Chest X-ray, PA view. Patient: 15 years old, sex M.
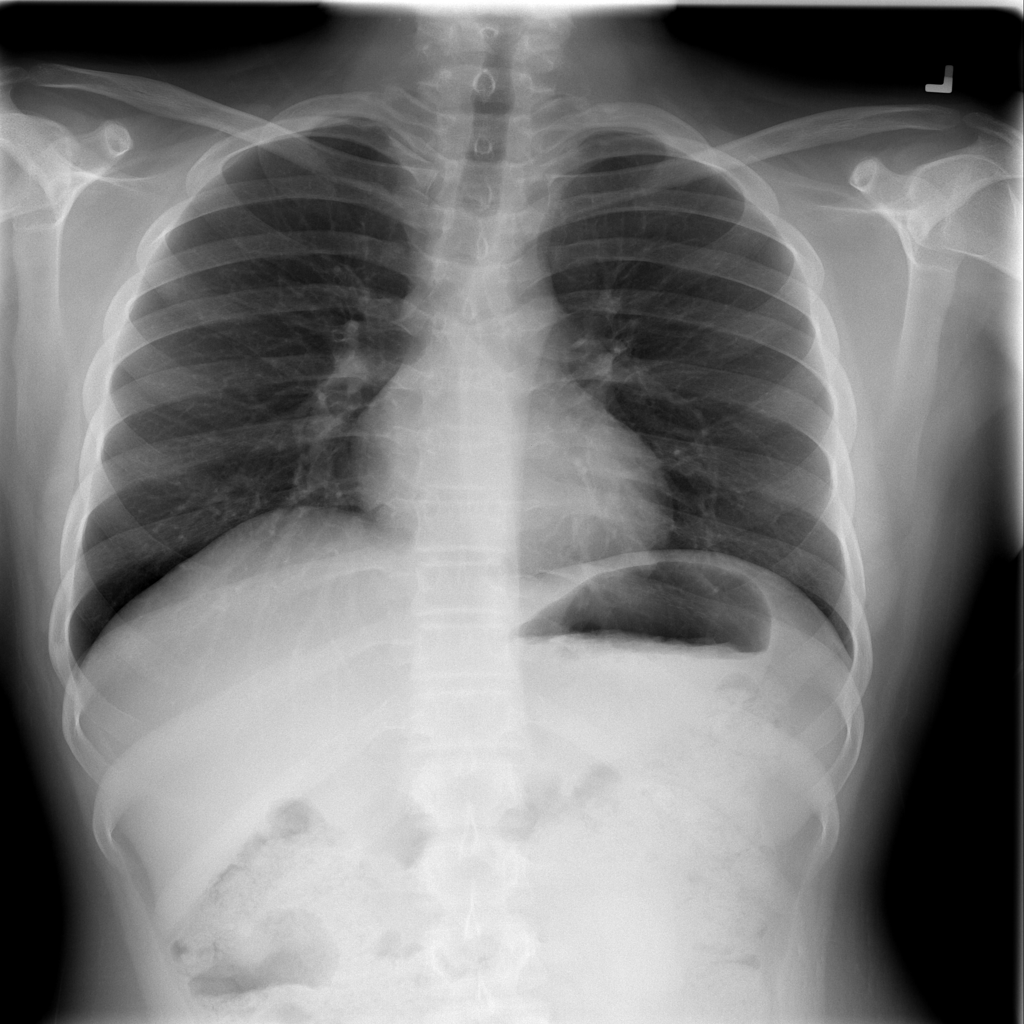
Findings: No Finding